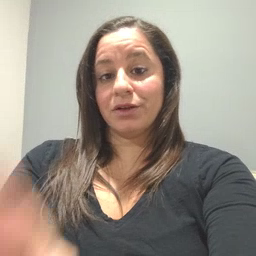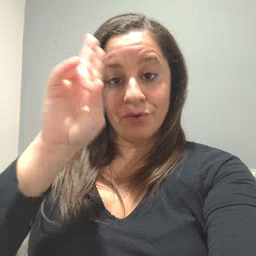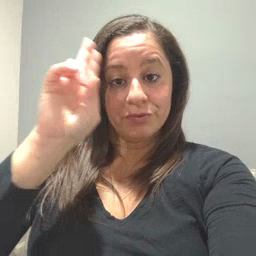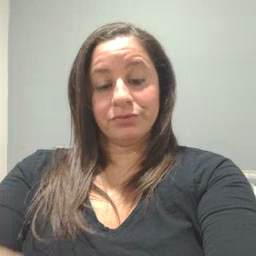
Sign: uncle